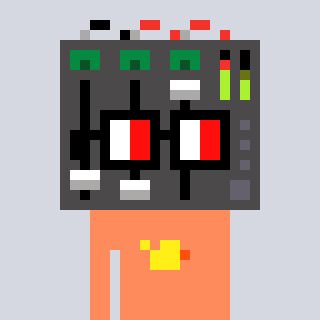
a pixel art character with square glasses with black frames and red eyes, a mixer-shaped head and a peachy-colored body on a cool background